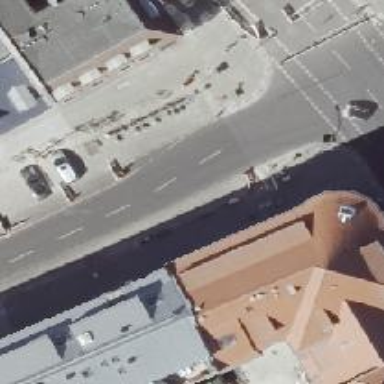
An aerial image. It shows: Bicycle parking located on the sidewalk.